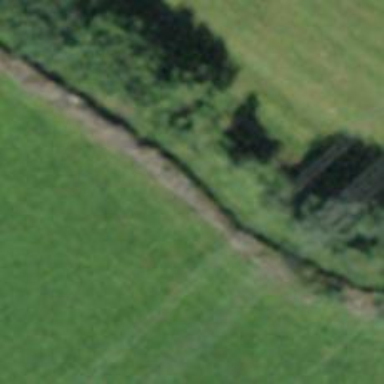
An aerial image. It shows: Dry stone wall barrier.